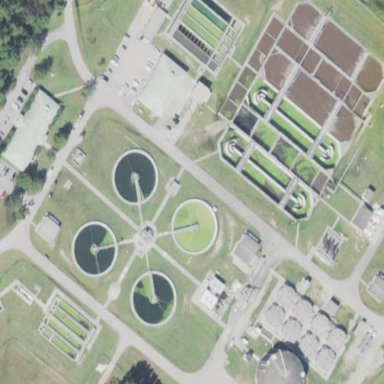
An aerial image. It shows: View of wastewater plant.